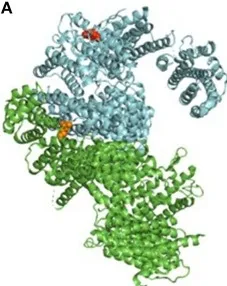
Assembly of FANCD2 and details of pathogenic missense mutation. (A) Cartoon drawing showing assembly of FANCD2 (cyan) in complex with FANCI (green) based on available crystal structure data (PDB 3S4W). Red amino acid residue represents location of R812Q on the protein surface; orange residue shows location of K561, which is essential for ubiquitination.
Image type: pathology (immunostaining)